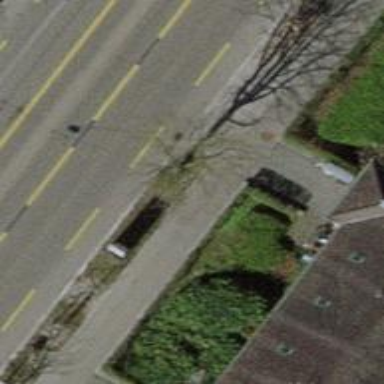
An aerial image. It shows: Avenue lined with trees.